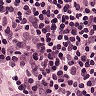
Metastatic tissue present: no